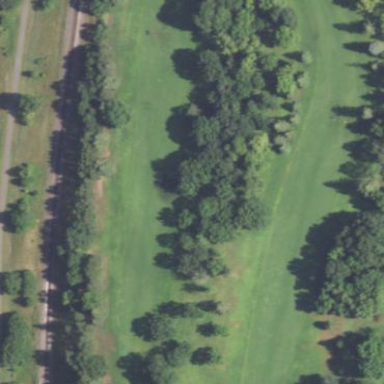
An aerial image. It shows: Area of rough grass used for golf.